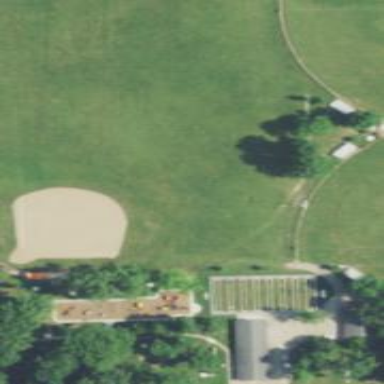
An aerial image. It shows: Baseball pitch for leisure land.